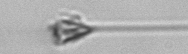
Label: Asterionellopsis_glacialis